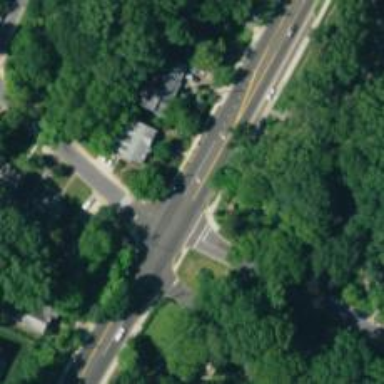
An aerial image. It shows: Secondary road.